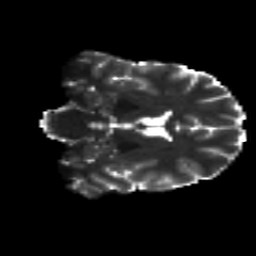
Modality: T2w
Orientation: coronal
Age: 21
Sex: male
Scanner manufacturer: siemens
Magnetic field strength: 3 T
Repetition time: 8.8 s
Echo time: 0.085 s